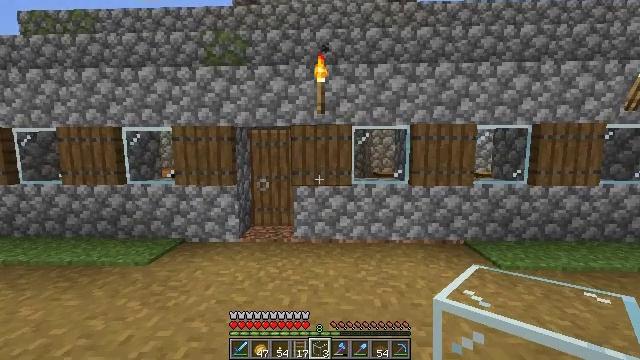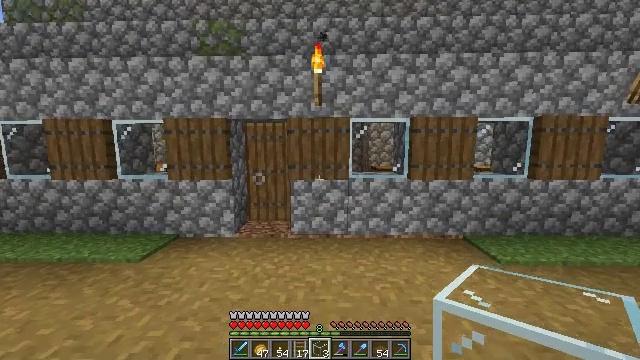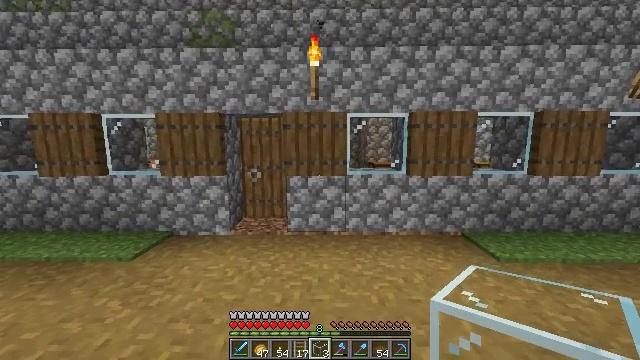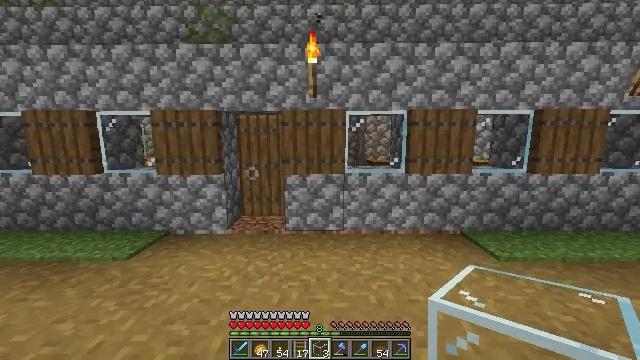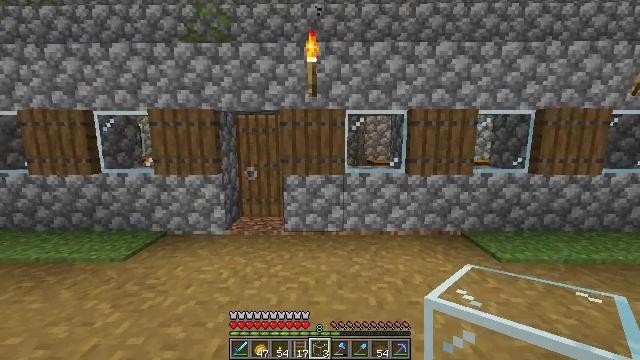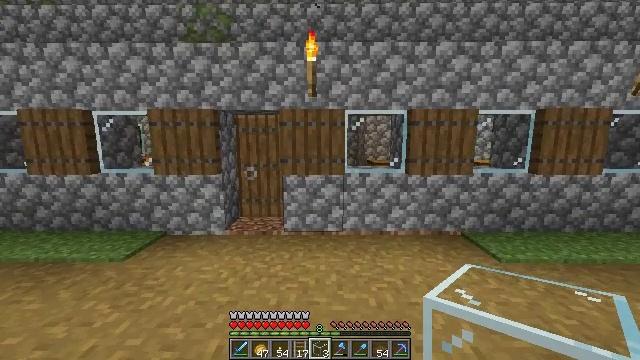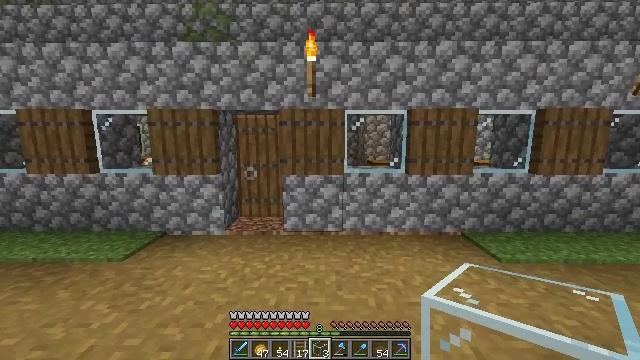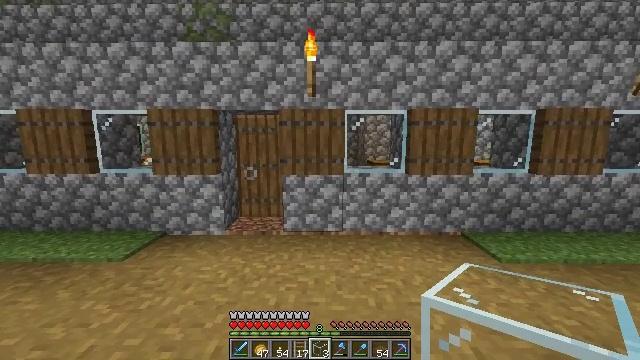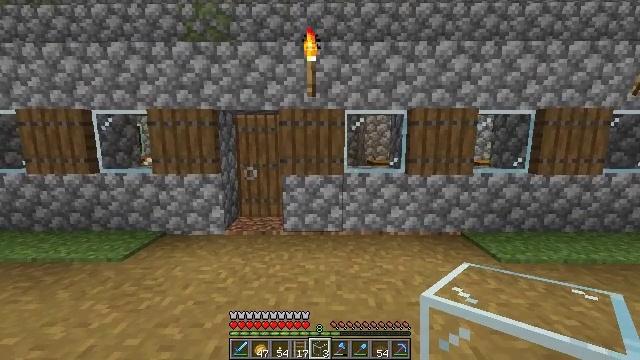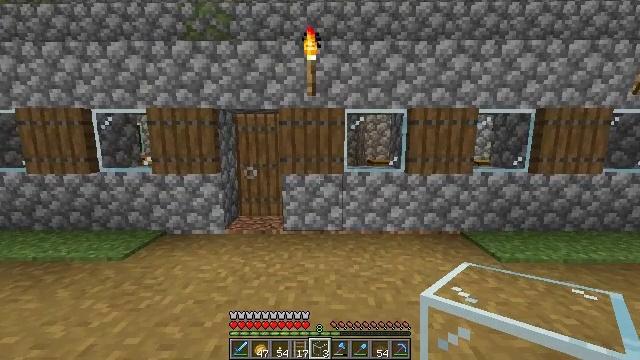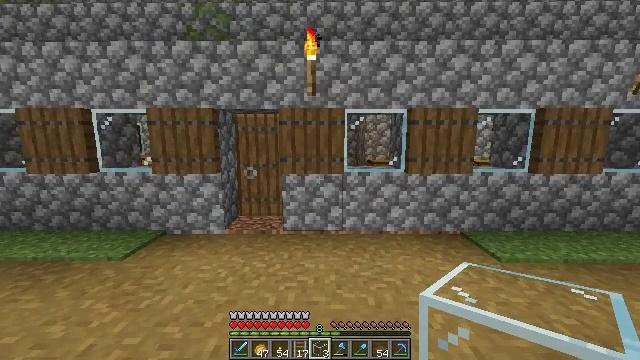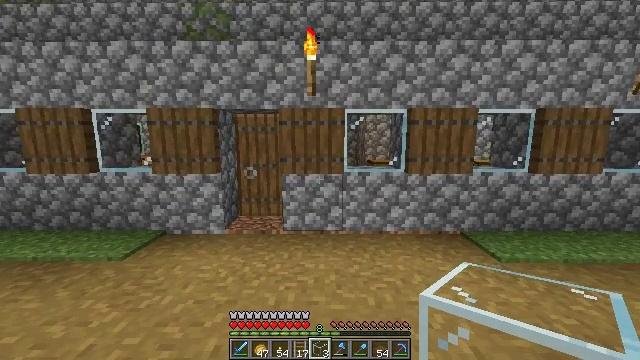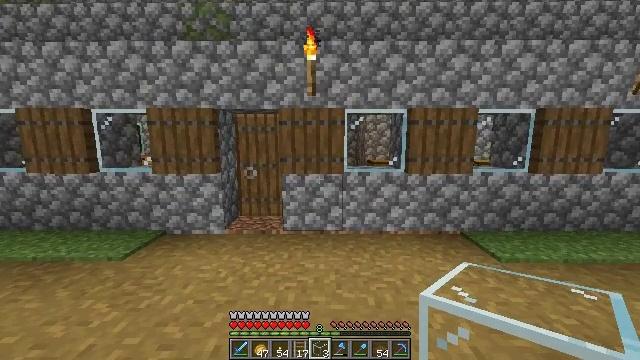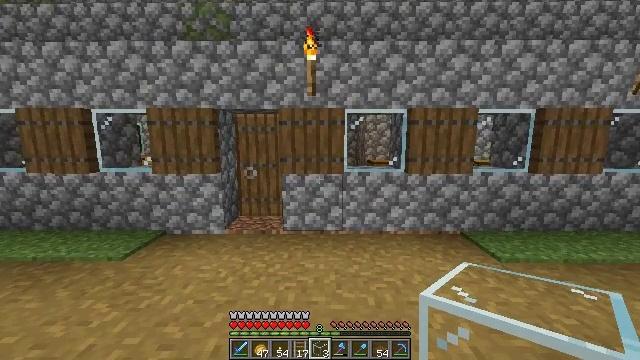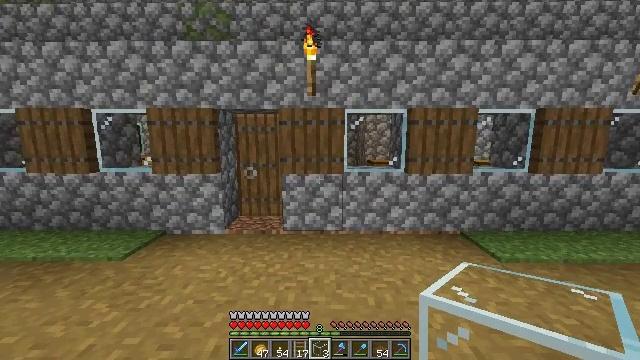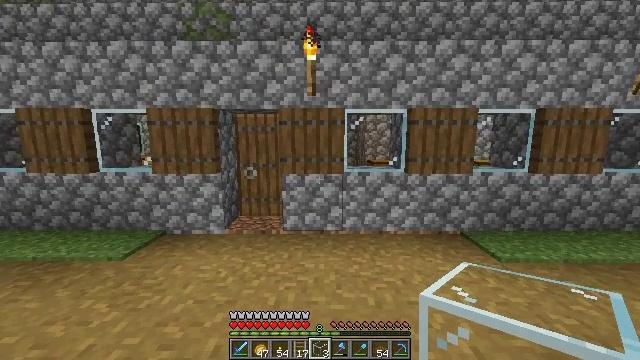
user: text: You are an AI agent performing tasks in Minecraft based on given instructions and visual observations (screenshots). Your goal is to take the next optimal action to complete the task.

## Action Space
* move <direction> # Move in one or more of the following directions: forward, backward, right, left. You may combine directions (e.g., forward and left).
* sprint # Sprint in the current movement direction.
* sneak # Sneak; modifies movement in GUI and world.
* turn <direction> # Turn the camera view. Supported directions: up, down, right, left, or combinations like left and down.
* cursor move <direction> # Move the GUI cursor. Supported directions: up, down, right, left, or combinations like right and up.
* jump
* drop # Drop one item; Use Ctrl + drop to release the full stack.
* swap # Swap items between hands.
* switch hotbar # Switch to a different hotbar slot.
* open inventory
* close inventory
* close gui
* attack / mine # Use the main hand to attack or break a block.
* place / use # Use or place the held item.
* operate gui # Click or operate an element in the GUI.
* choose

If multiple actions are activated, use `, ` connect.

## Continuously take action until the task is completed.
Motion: motion action
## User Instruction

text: Attack the spruce trapdoor to gather it.
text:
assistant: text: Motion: turn down
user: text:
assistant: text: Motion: turn down
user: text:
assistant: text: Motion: no_op
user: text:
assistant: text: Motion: no_op
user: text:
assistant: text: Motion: no_op
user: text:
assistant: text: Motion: no_op
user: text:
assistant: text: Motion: no_op
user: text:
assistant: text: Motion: no_op
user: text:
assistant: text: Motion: no_op
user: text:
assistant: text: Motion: no_op
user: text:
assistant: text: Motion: no_op
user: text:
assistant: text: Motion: no_op
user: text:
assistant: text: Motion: no_op
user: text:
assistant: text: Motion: no_op
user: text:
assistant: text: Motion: no_op
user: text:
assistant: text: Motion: no_op
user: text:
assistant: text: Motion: no_op
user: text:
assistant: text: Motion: no_op
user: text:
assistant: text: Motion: no_op
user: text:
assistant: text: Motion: move forward
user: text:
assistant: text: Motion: move forward
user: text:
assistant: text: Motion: move forward, turn down
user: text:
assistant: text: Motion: move forward
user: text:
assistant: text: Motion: no_op
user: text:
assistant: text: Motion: no_op
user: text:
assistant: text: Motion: turn down
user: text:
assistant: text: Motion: no_op
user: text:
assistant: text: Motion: turn down
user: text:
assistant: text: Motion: no_op
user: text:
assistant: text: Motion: no_op